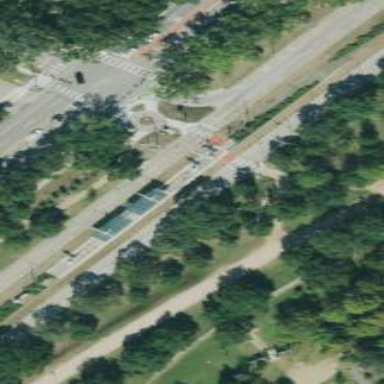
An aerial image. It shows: Light rail platform with shelter.